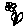
Label: flower